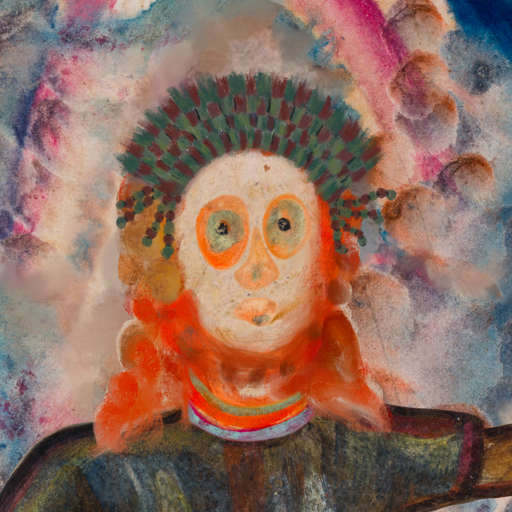
Background: Rupkatha, Head And Neck Front: Rupkatha, Face Front: Childish, Bust: Mosgoul, Hair Front: Rupkatha, Head Accessory: After_Raid_Crown, Second Necklace: Blank, Necklace: Sisters, Baby: Blank